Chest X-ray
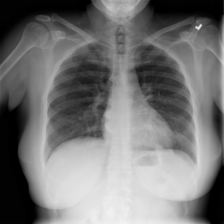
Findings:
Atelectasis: negative
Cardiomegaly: negative
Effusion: negative
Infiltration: negative
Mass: positive
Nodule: negative
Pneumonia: negative
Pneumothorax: negative
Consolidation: negative
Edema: negative
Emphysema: negative
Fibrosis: negative
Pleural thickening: negative
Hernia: negative